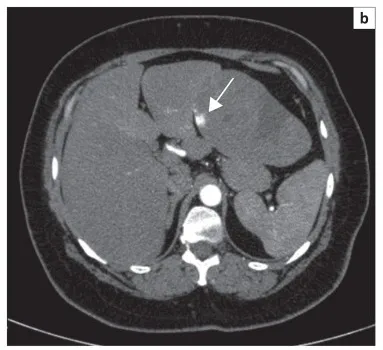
Post-contrast arterial phase (b) shows patchy peripheral enhancement adjacent to the left lobe of the liver (arrow).
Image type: radiology (ct)